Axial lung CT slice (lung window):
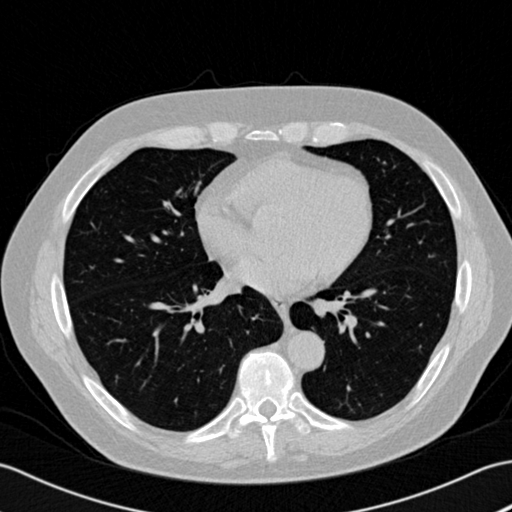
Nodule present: no